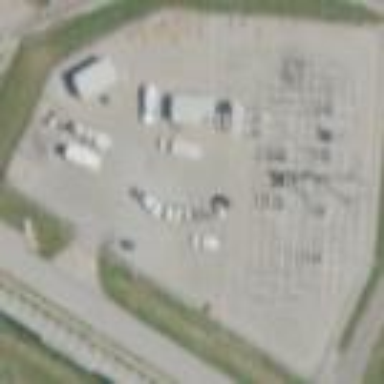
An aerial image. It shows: Outdoor distribution-level power substation enclosed by fence.